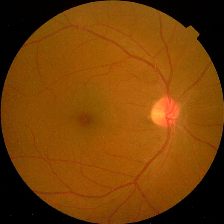
Diabetic retinopathy grade: No DR